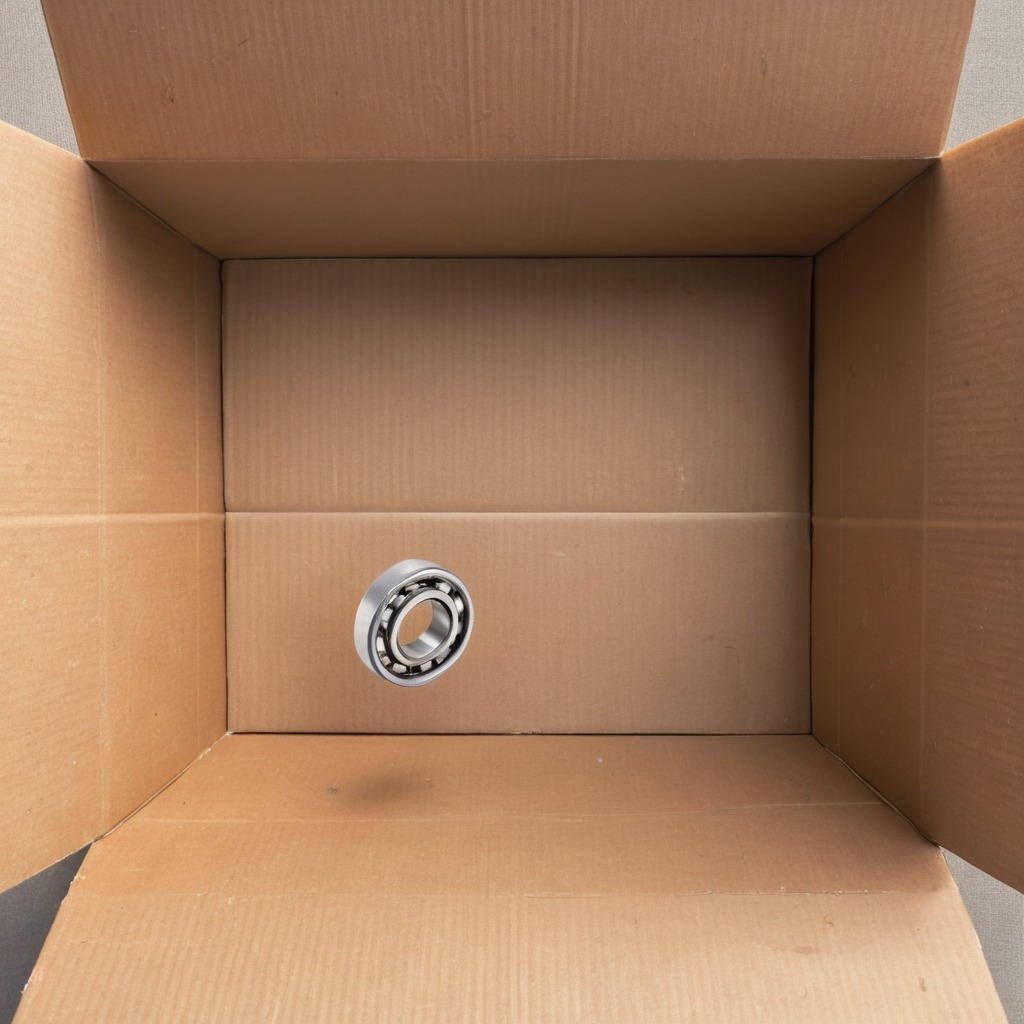
A metal ball bearing lying on a clean dry cardboard box surface in an outdoor workshop during daytime bright natural light soft shadows slightly creased but